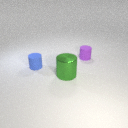
small blue rubber cylinder to the left of large green metal cylinder